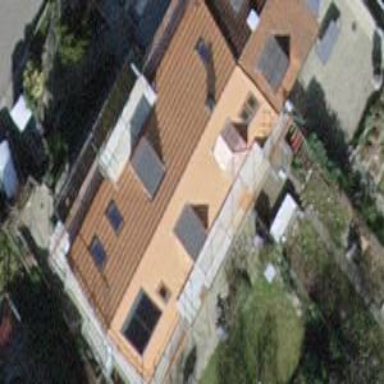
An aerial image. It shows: Building with tile roof.